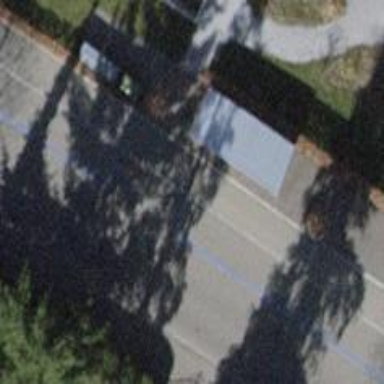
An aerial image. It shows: Shed designated as bicycle parking facility.